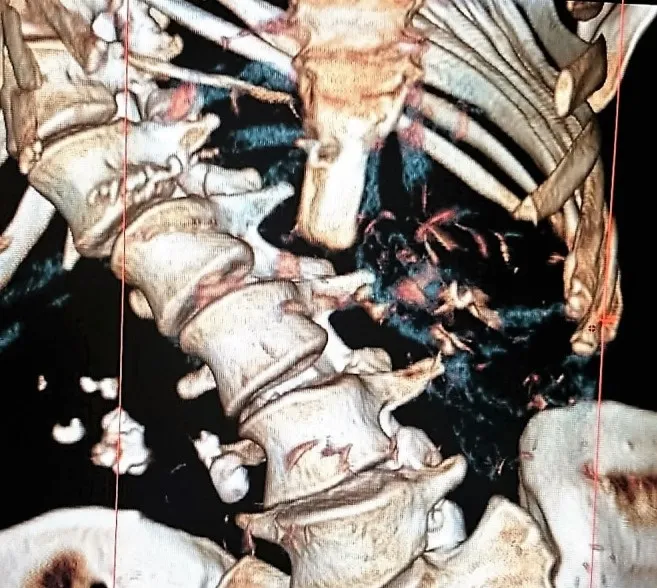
Abdominal CT that shows right stones and severe kyphoscoliosis (reconstruction, front vision). CT, computed tomography.
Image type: radiology (ct)